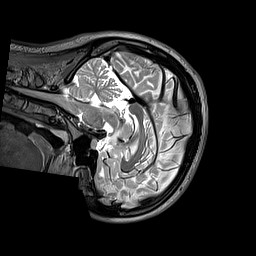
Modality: T2w
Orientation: sagittal
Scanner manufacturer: siemens
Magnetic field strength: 3 T
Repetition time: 3.2 s
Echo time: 0.406 s